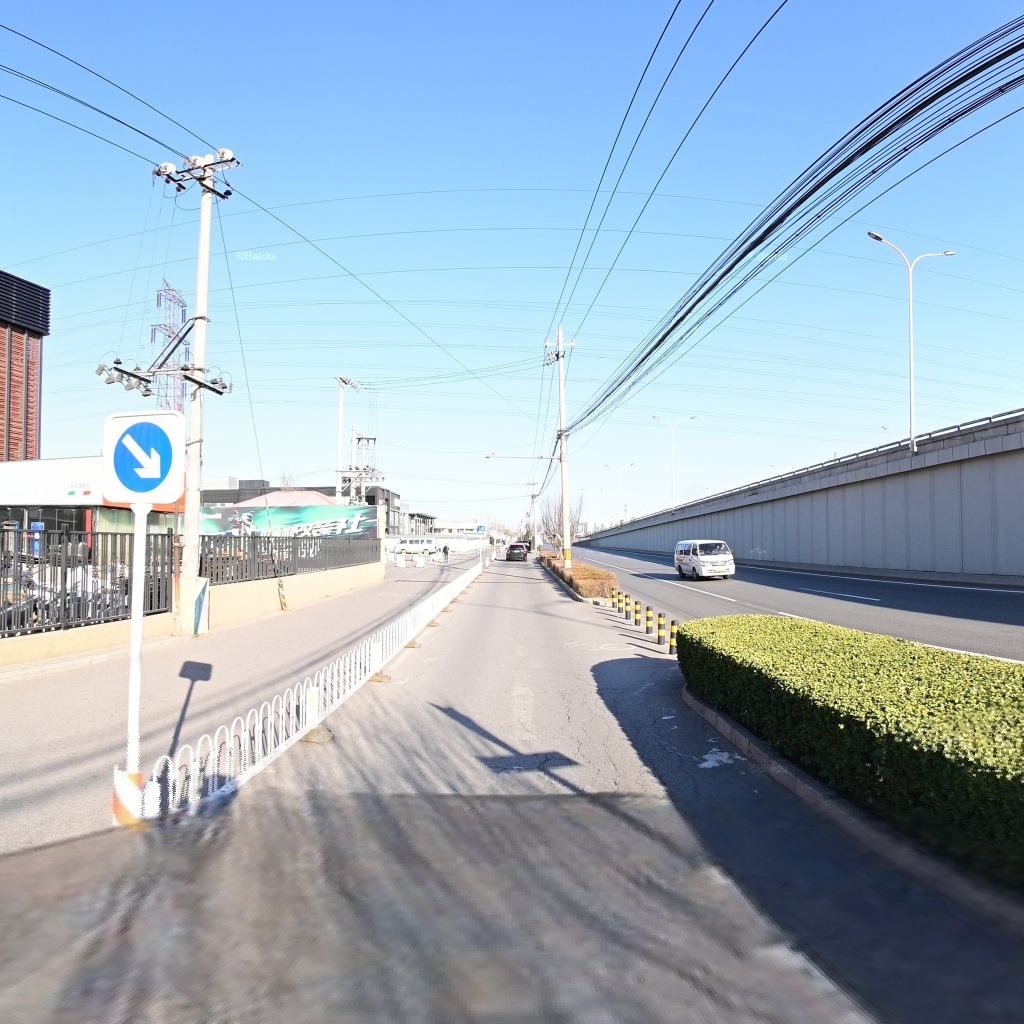
Region: Chaoyang
Road damage annotations: alligator crack